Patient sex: M
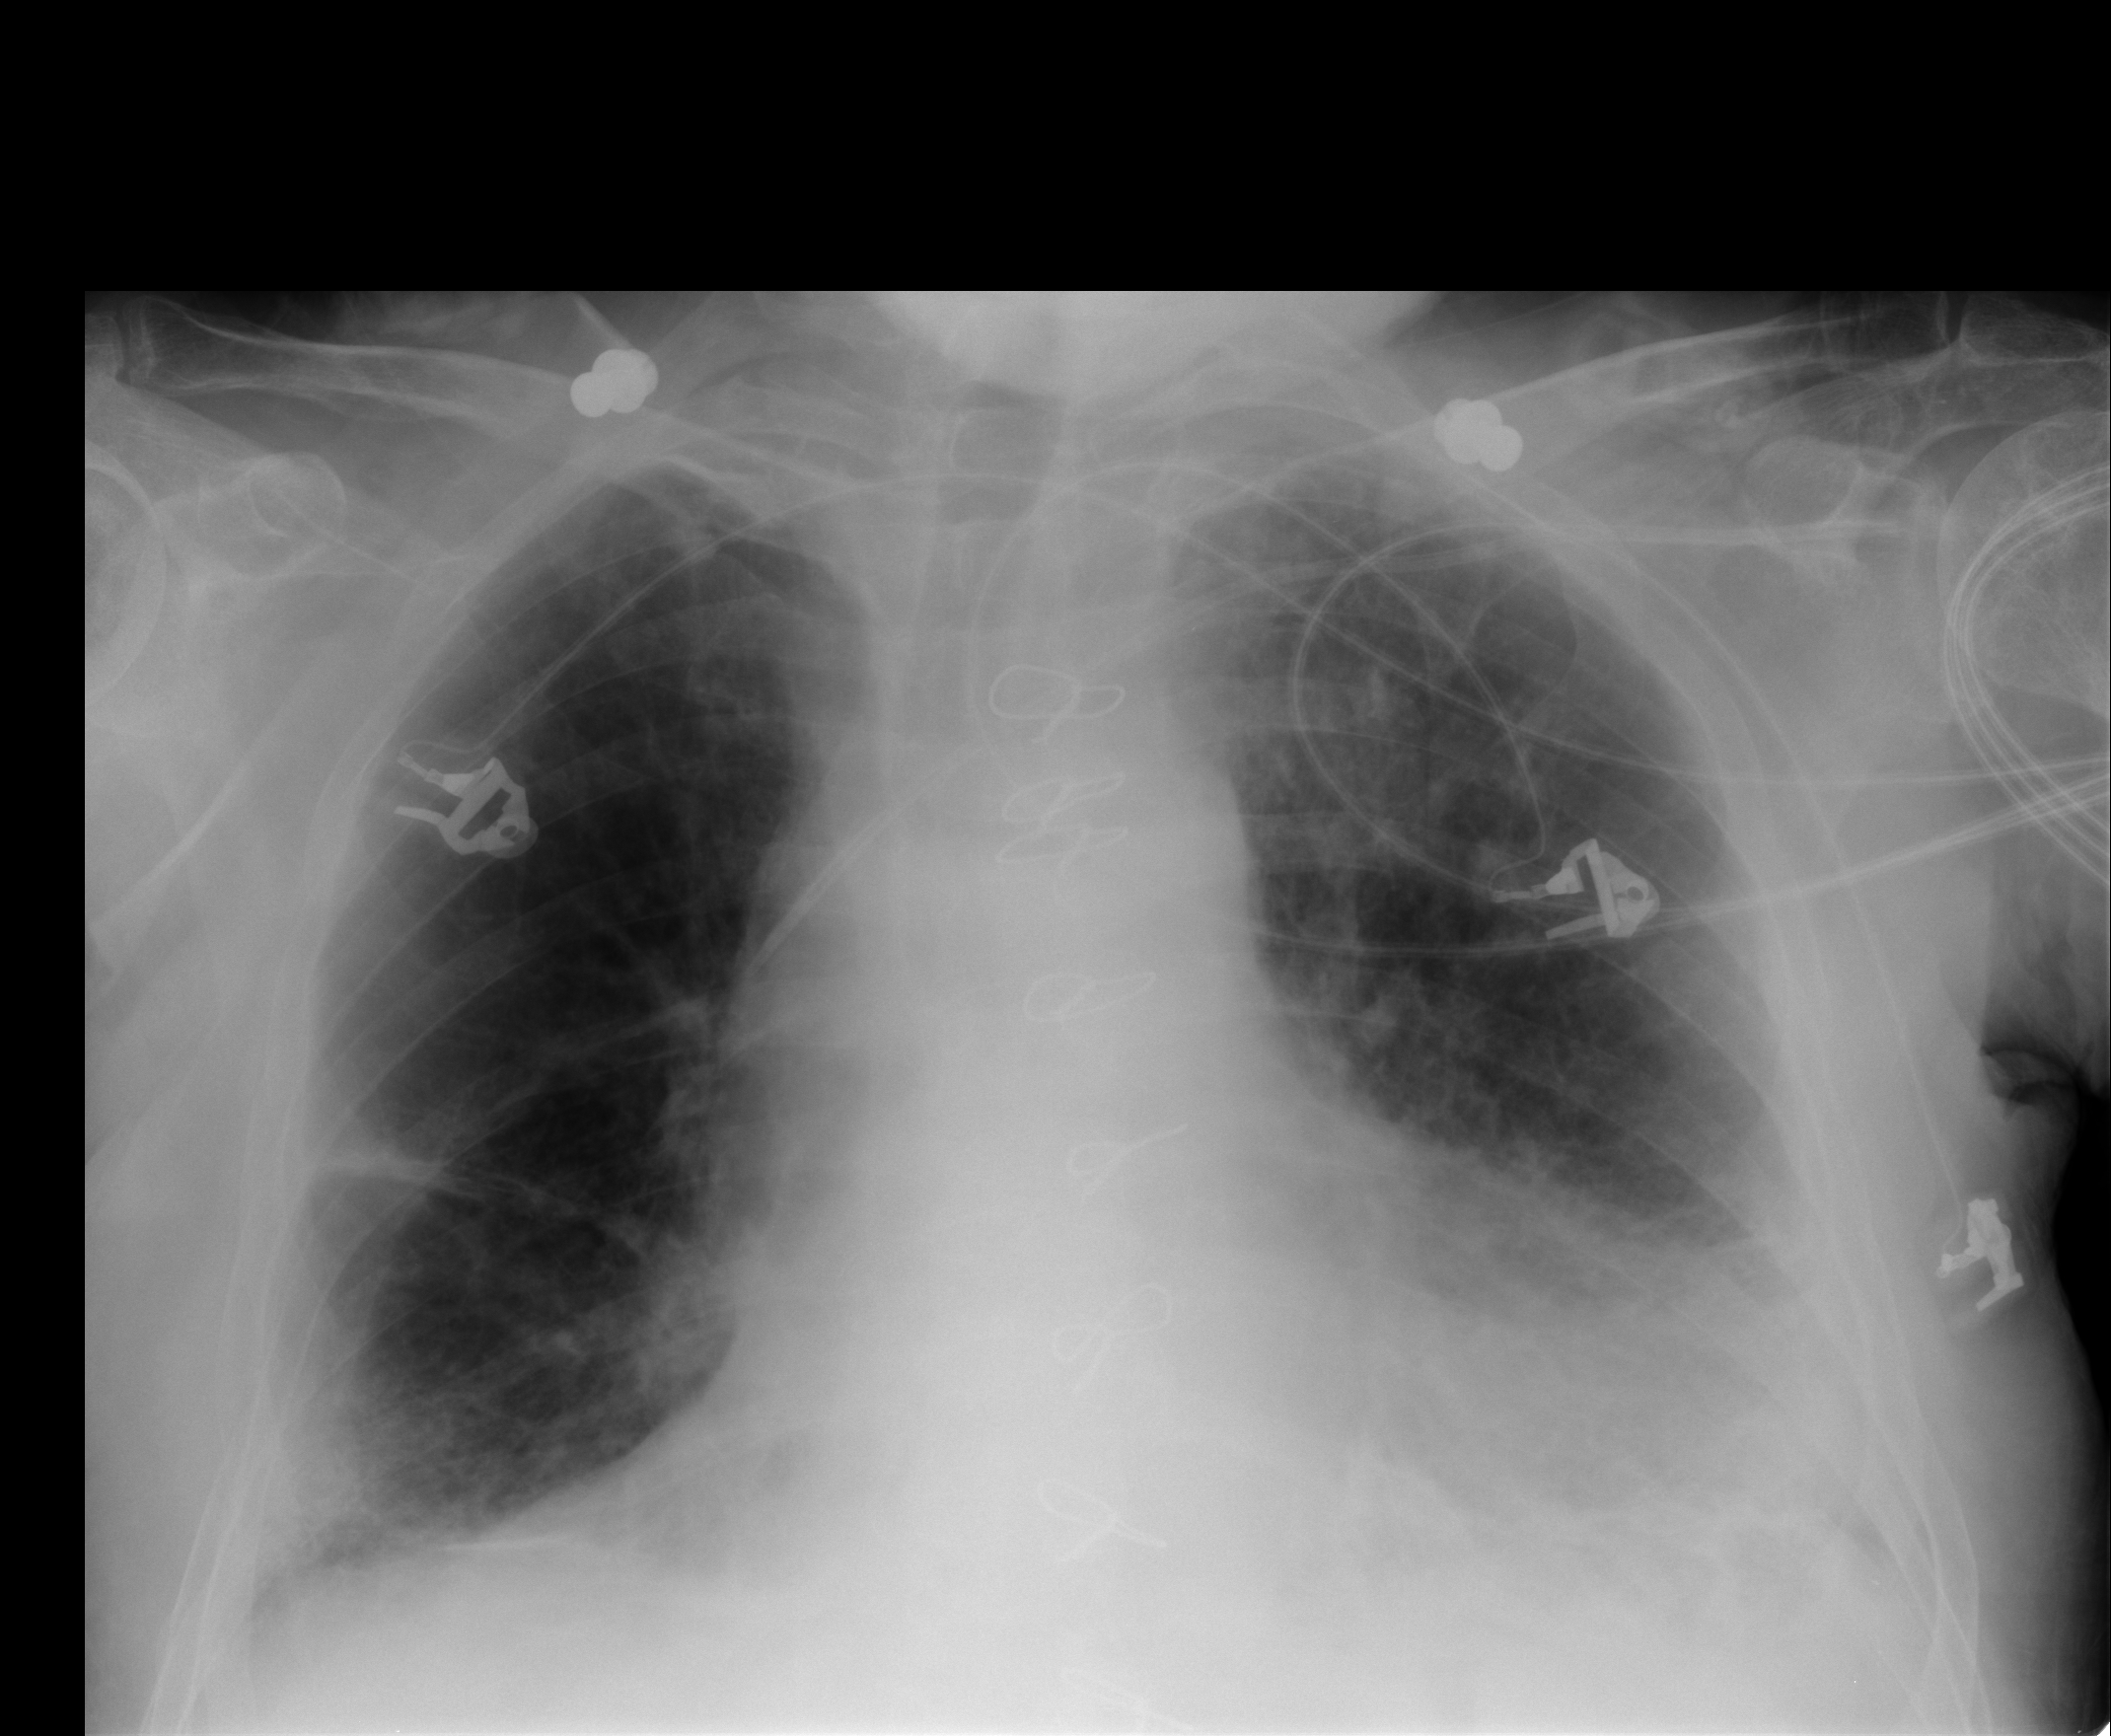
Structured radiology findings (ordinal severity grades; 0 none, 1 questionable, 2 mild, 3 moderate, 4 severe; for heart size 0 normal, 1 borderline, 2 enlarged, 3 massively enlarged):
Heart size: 2
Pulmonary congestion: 2
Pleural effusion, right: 2
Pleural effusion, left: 2
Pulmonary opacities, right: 0
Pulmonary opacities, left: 0
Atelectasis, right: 2
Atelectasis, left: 2